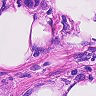
Metastatic tissue present: yes